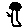
Label: tree